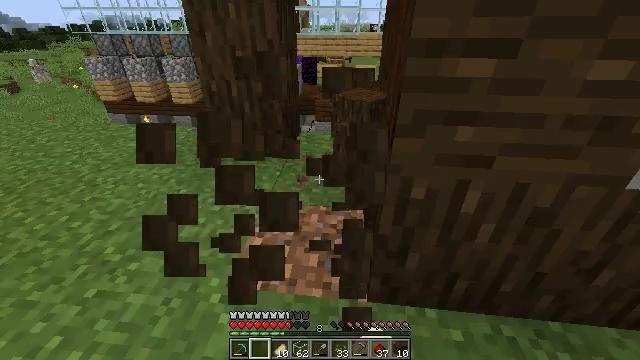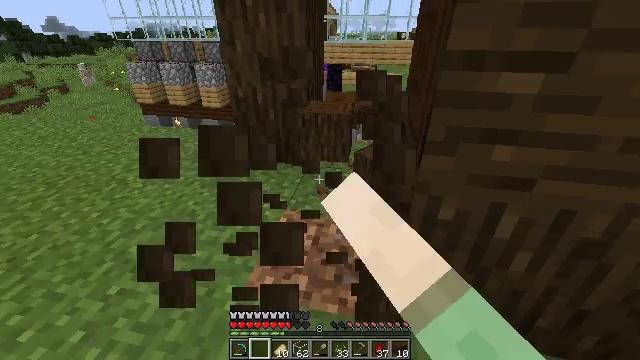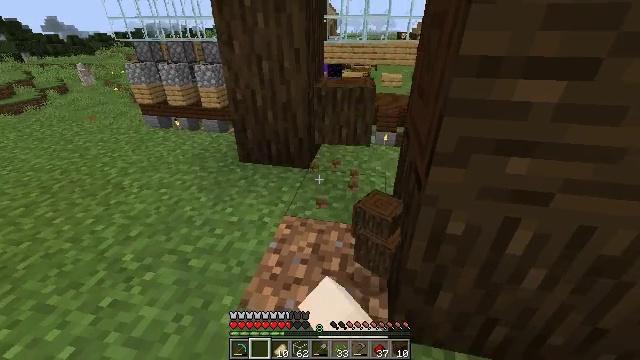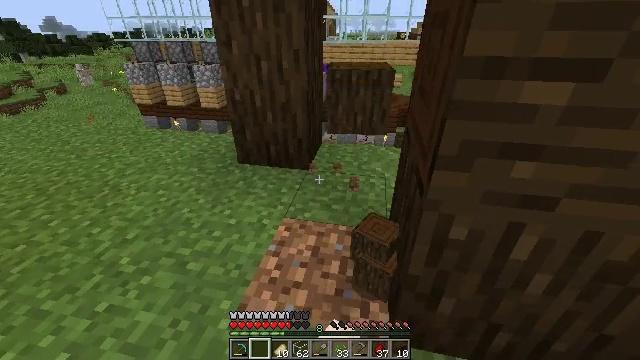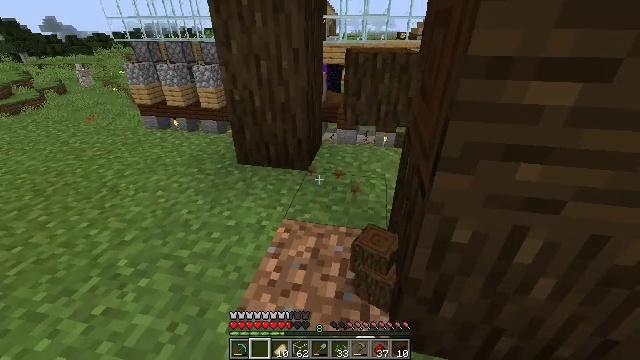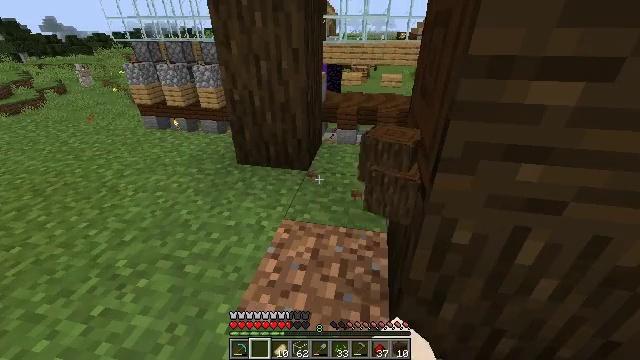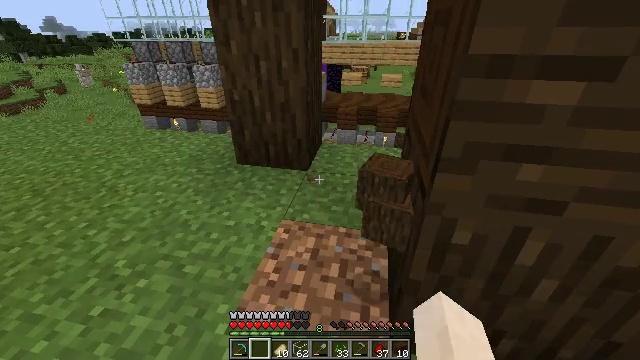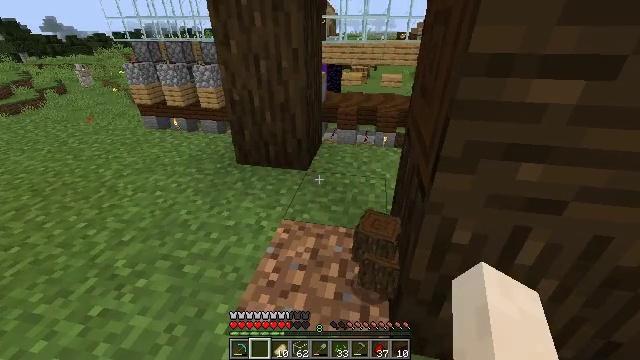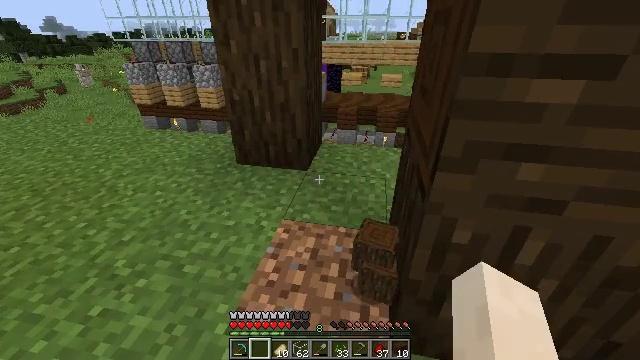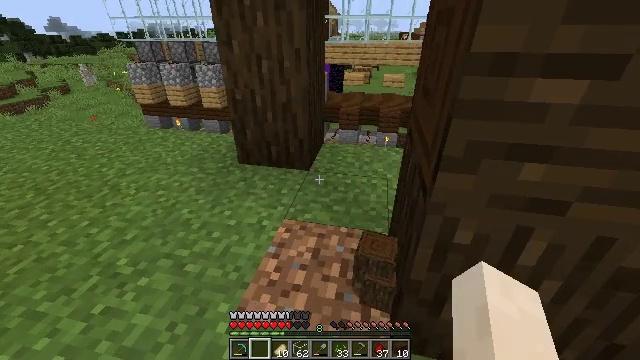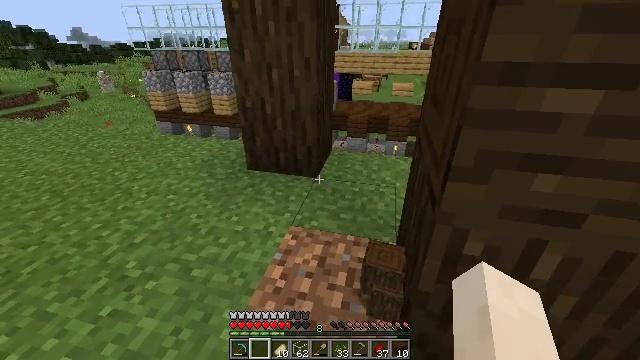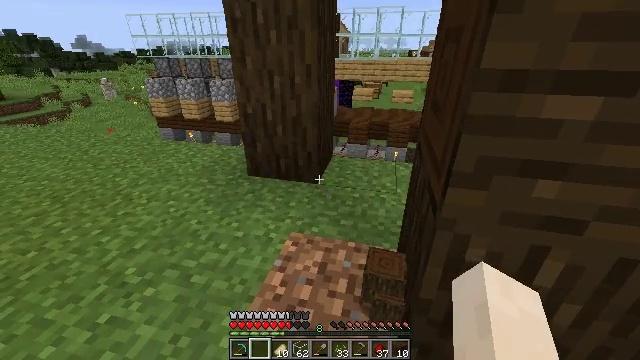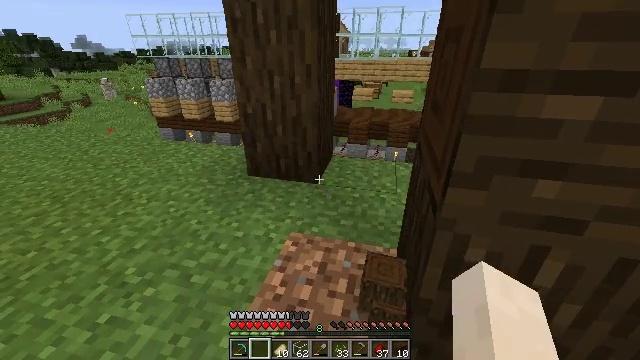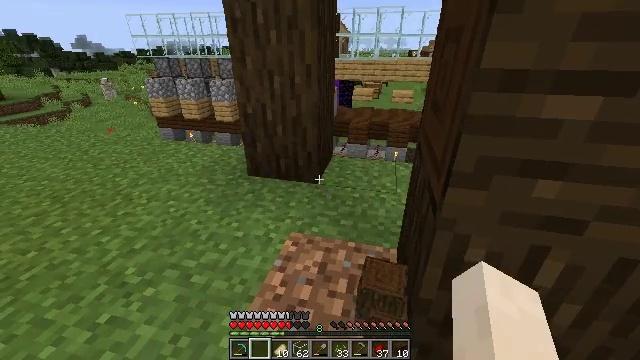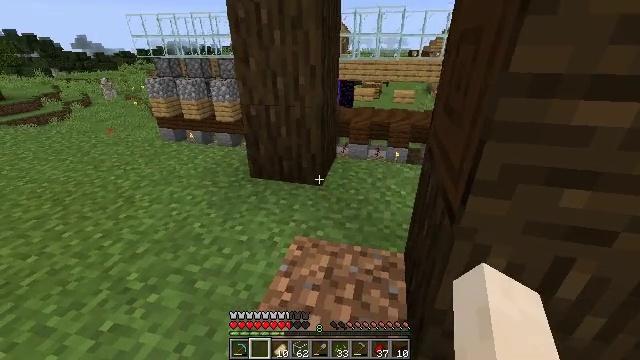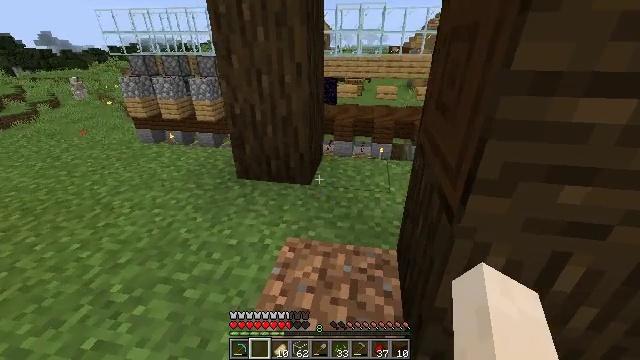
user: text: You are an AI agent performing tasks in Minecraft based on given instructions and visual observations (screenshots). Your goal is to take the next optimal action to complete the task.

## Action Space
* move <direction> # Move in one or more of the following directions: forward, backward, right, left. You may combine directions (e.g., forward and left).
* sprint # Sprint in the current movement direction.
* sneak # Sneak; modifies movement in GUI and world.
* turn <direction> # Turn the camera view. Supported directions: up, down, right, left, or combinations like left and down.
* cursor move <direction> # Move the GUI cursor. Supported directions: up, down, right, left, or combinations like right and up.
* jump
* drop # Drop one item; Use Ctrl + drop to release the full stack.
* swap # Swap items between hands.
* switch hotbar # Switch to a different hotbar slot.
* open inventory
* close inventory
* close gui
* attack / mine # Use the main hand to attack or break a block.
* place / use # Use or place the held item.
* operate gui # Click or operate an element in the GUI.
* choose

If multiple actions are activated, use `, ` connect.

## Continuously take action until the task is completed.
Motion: motion action
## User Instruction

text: Mine the stone stairs.
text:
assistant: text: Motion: move forward, turn left and up, attack / mine
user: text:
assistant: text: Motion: no_op
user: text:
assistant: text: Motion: no_op
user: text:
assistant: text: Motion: no_op
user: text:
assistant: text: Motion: no_op
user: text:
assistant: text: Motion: no_op
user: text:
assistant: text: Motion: no_op
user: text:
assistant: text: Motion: no_op
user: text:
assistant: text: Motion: no_op
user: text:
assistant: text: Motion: turn left and up
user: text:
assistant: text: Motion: turn up
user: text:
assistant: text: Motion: no_op
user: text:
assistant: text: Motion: no_op
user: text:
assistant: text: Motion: move forward and move left
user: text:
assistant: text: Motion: move forward and move left, turn right
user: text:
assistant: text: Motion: move forward and move left, turn right and down
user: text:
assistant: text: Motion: move forward and move left, turn right and down
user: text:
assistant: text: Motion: move forward and move left, turn right and down
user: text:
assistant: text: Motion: move forward, turn right
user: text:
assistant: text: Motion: move forward, turn right
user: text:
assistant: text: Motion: move right, turn right
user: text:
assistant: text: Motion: move right, turn right
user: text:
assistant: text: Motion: move right
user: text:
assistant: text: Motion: move right
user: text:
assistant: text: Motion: move right
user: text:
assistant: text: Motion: move right, turn left and up
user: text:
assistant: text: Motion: move right, turn left and up
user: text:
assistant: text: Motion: move right, turn left and up
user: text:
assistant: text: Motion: move right, turn left and up
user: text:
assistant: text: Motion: move forward and move right, turn left and up